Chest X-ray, PA view. Patient: 51 years old, sex M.
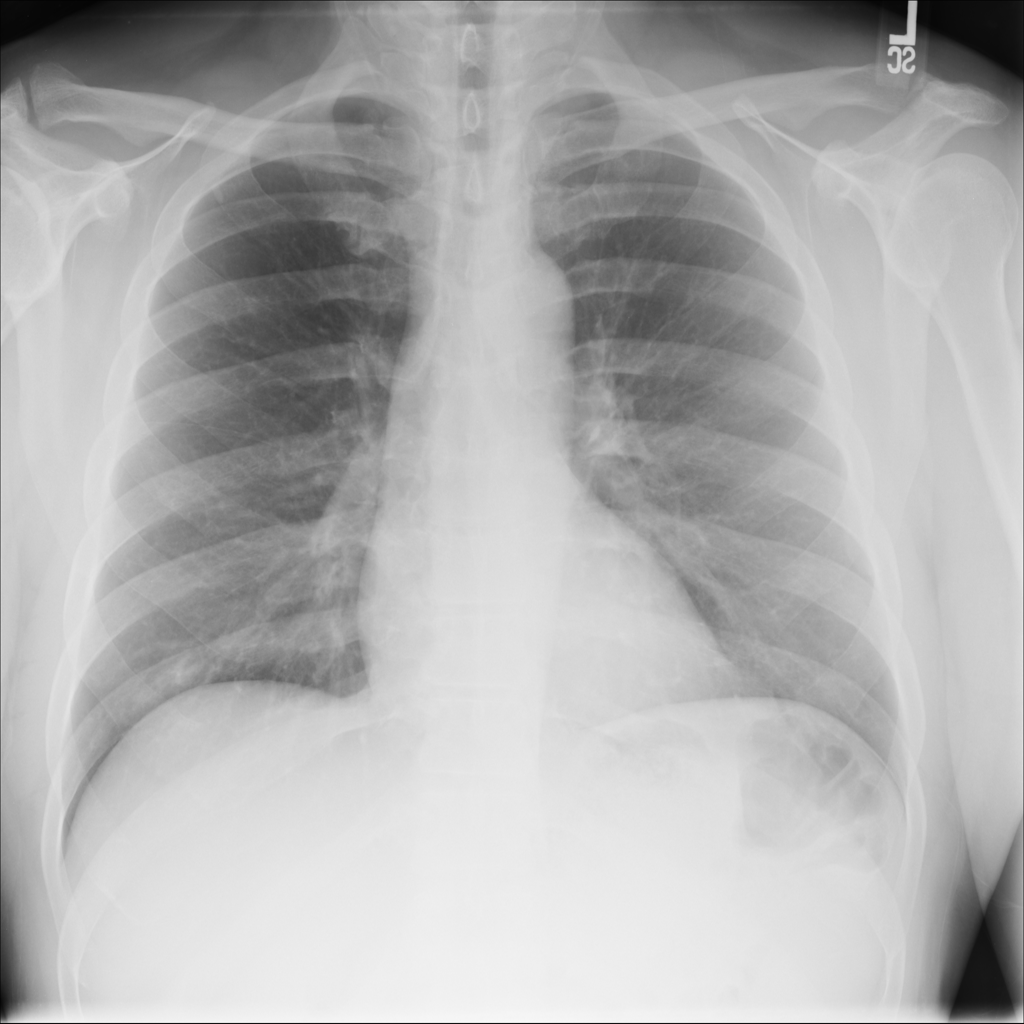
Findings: Nodule